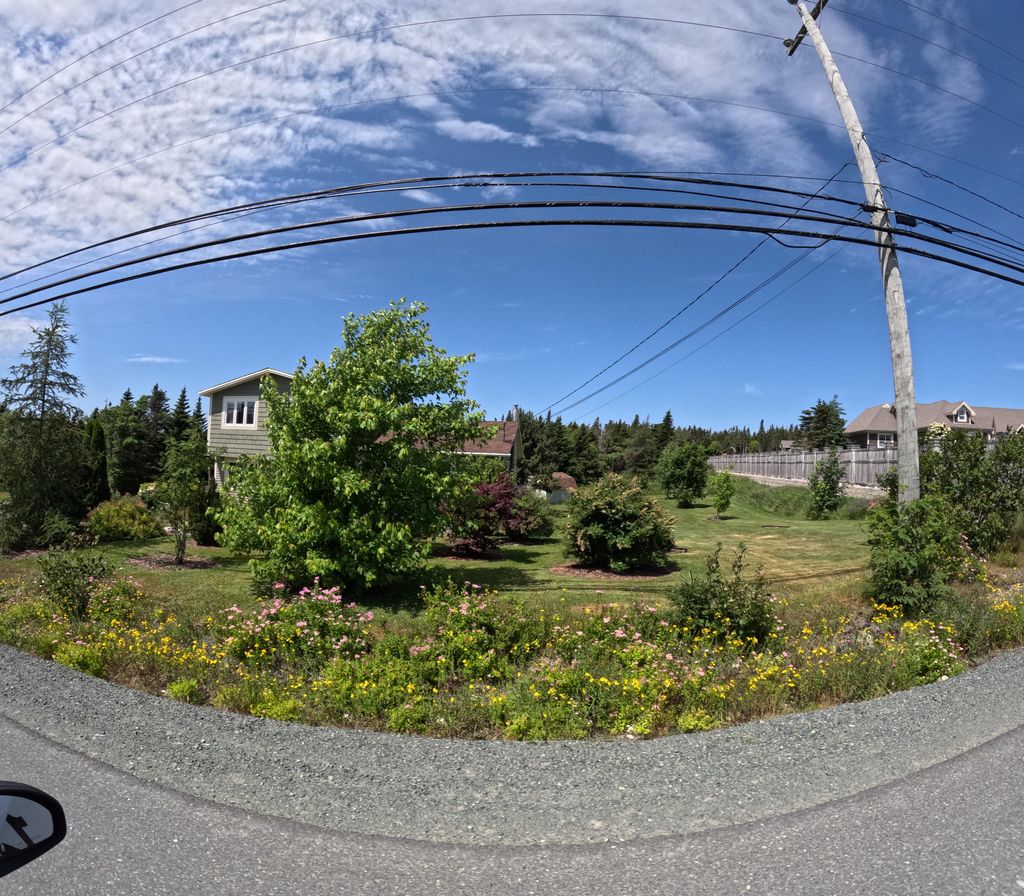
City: st_johns